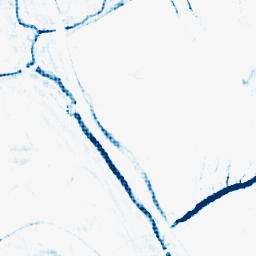
Category: morphological
Decomposition family: morphological_rect
Decomposition parameters: operation: closing
width: 5
height: 10
Upsampling method: sinc_hamming
Upsampling parameters: scale: 8
kernel_size: 8
Upsampling scale: 8